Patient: sex M, age 65
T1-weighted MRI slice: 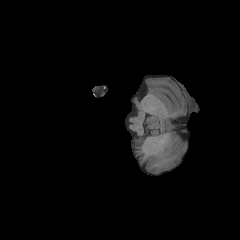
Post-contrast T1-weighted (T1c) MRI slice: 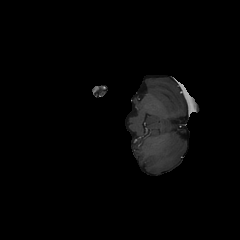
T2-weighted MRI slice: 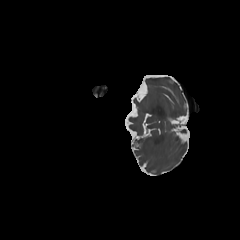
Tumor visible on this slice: no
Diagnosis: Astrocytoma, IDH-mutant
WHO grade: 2